Question: I have a standard file upload script using <URL> script. When the upload is completed, I send back a JSON telling the client that the upload went OK, something like this:
'''
{done: true, error: "No error"}
'''
When I do the upload on Firefox, everything works out smoothly, but on IE9 / Chrome it breaks. IE tells me that I need to download the file, something like this image:

I thought that the issue was the headers submitted to the client and I tried setting the content type to:
- -
The files are stored properly and the answer is coming back without any corruption, nor in the encoding, or gzipped or anything like it.
Forgot to add the link on the and also, it's an older version of the plugin, not the current one.
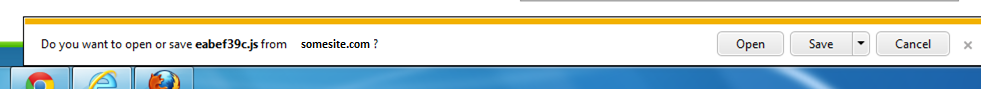
Answer: I'll reply the question myself because I've found a solution, at least it works...
Thing is that when sending a request using an iframe, seems that the content type of the response shouldn't be either 'application/json' or 'application/javascript' or any other like it. My solution was to send the response as 'text/html', and do a 'JSON.parse' on the client, and it works like a charm.
Since I all of my Ajax calls specify that I expect a JSON, it works ok when I make ajax calls as well, because jQuery handles the whole conversion, only thing that worries me is any problem related to performance on the client, but I see no signs of problem just yet...
Hope that anybody that runs with the problem may find my answer helpful!